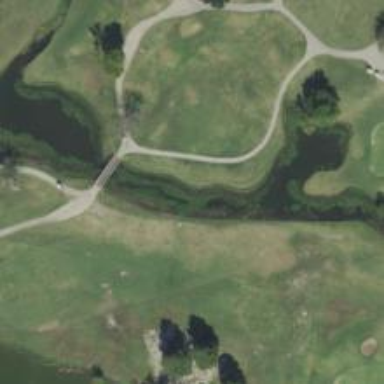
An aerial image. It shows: Path for both roads and golfers.